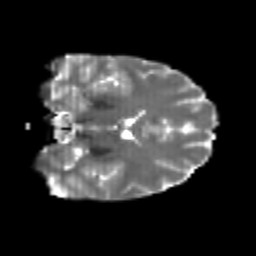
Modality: T2w
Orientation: coronal
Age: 22
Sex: male
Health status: healthy
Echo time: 0.074 s